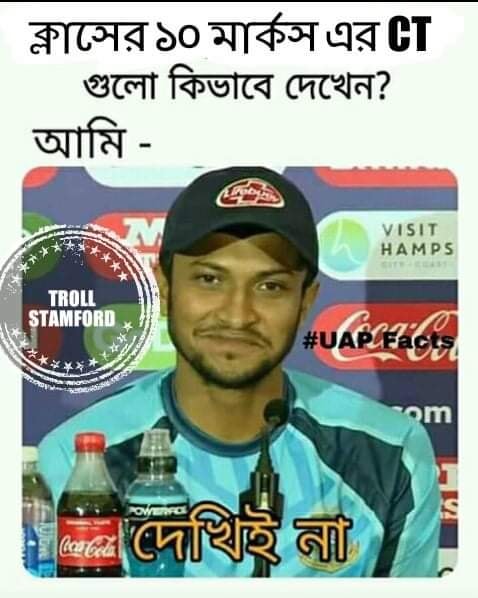
Caption: ক্লাসের ১০ মার্কস এর CT গুলো কিভাবে দেখেন ?   আমি -   দেখিই না
Label: non-hate